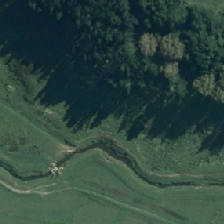
Land cover: low_producing_grassland